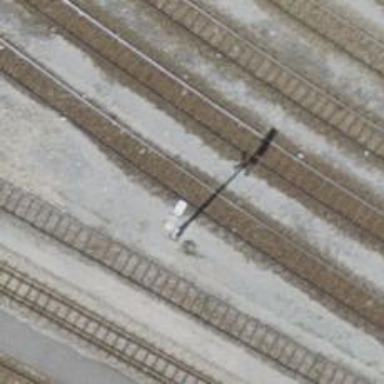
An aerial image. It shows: Single-track electrified railway siding with contact line for service.